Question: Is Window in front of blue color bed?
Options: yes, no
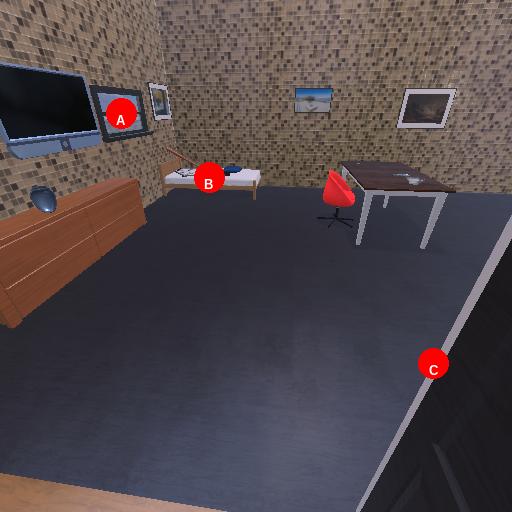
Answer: yes